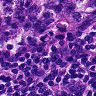
Metastatic tissue present: yes